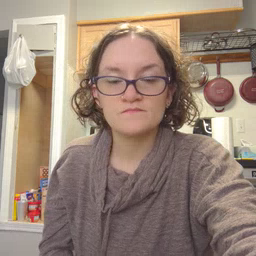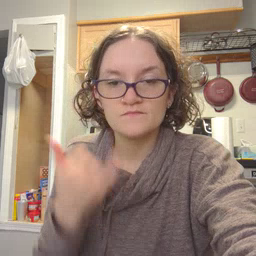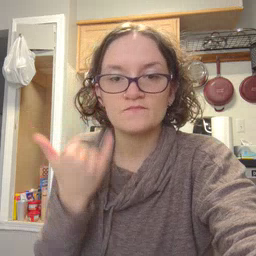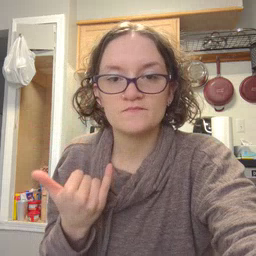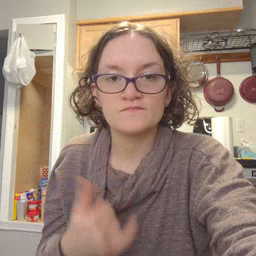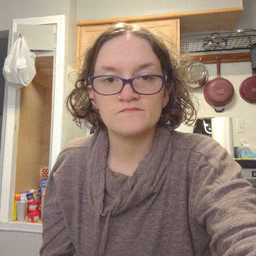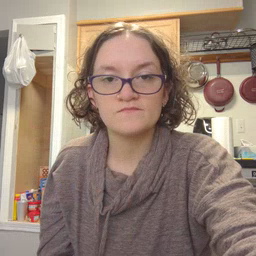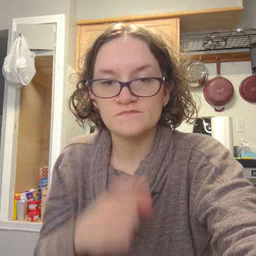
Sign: now